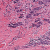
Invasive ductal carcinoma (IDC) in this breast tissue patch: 1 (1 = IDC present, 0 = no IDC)